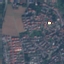
Land use / land cover class: Residential